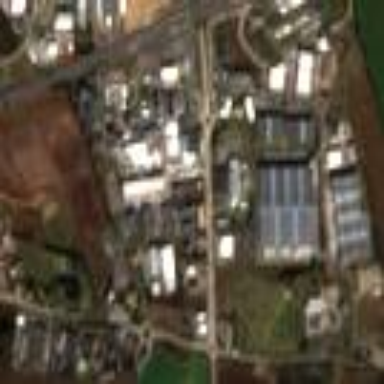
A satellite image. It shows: Industrial area with factory.